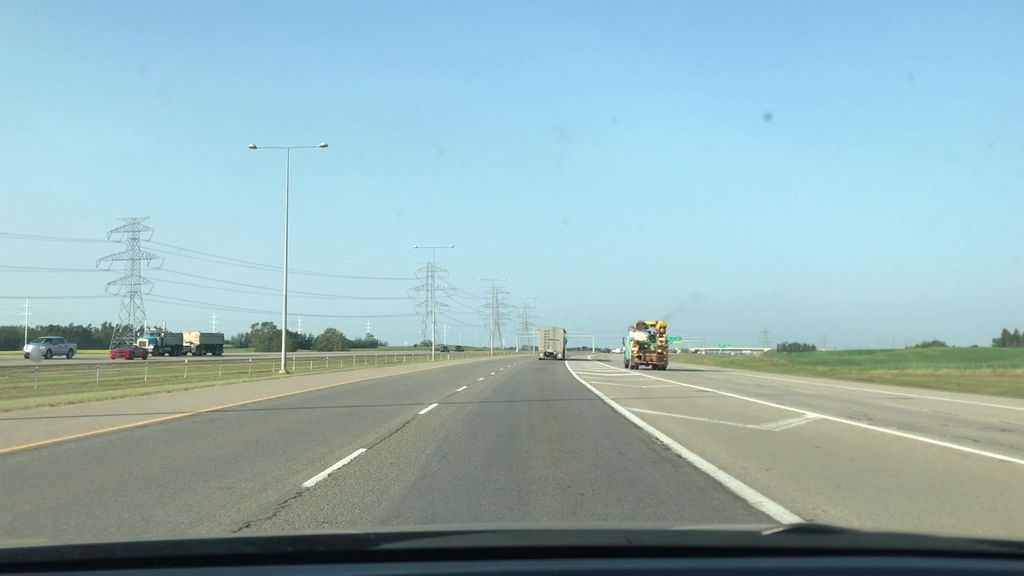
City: edmonton